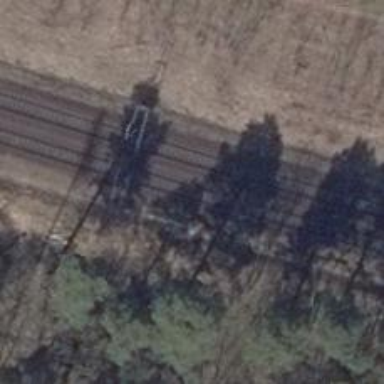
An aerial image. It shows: Light signal at railway crossing.